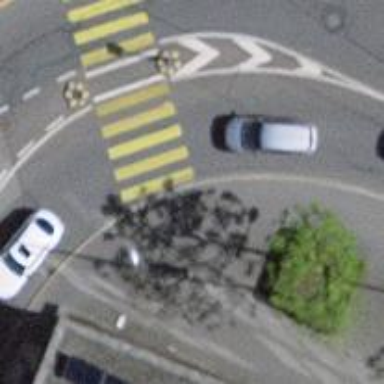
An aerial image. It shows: Marked crossing with zebra markings.